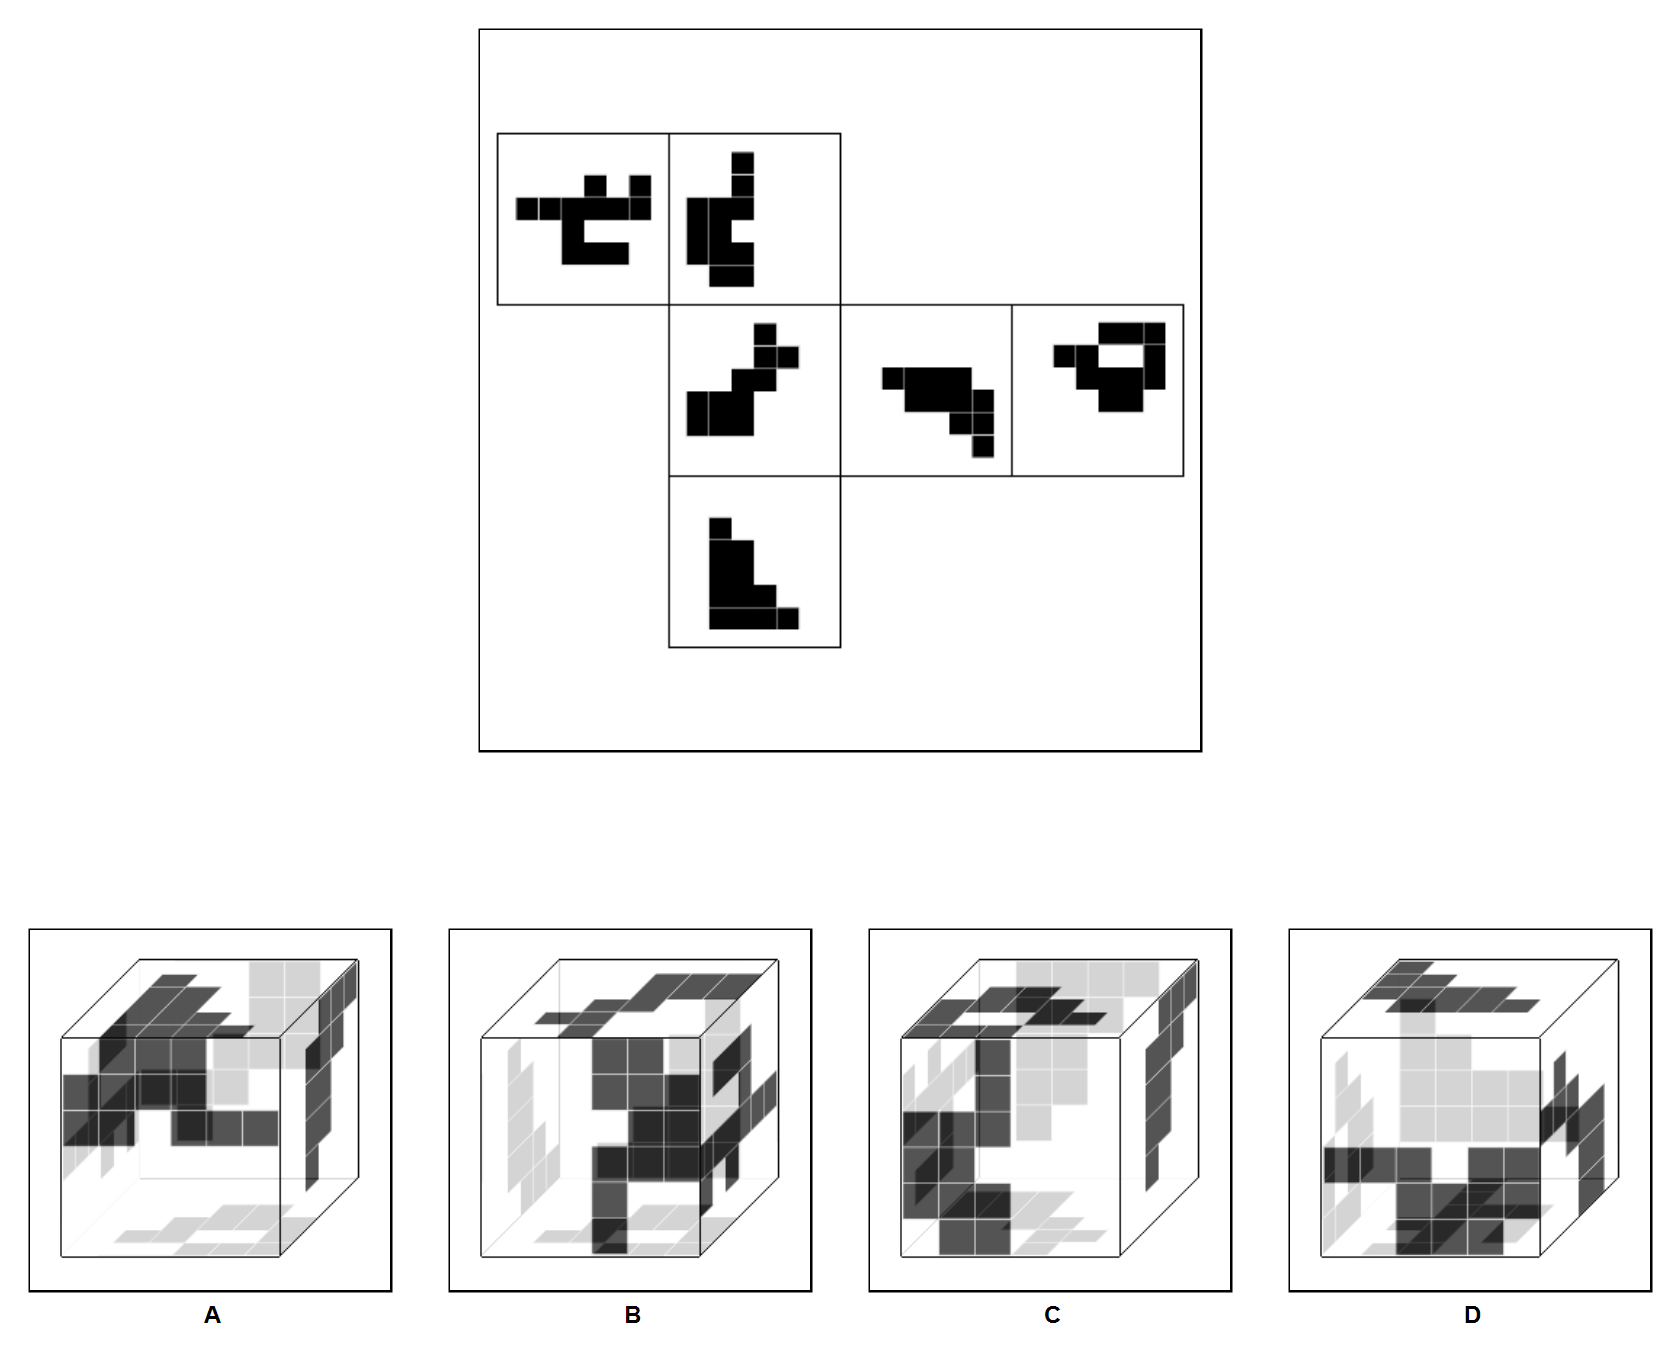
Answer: A